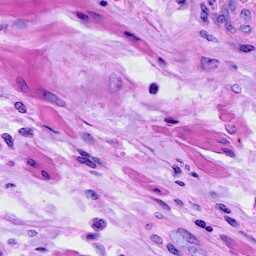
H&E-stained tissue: Ovarian